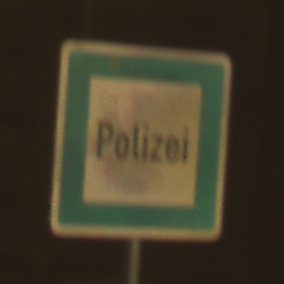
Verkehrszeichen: Polizei
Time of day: Night
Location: Outdoor (Urban)
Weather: Clear
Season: NotSpecified
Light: Artificial